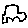
Label: car